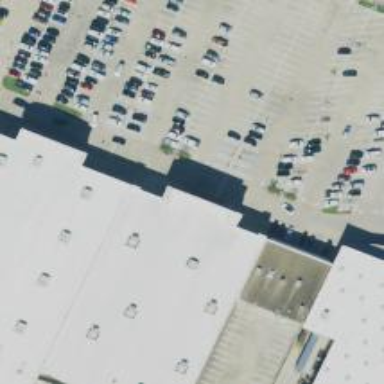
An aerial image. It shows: Parking space.